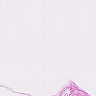
Metastatic tissue present: no